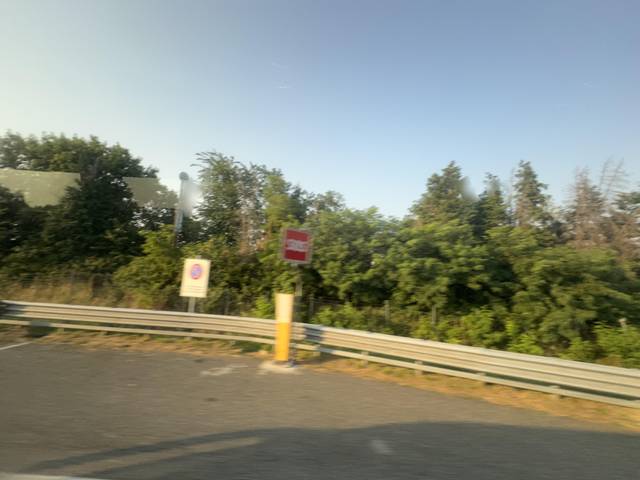
Region: Italy
Coordinates: 45.636, 8.866